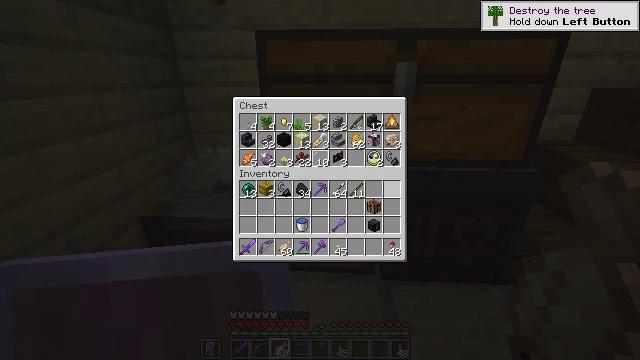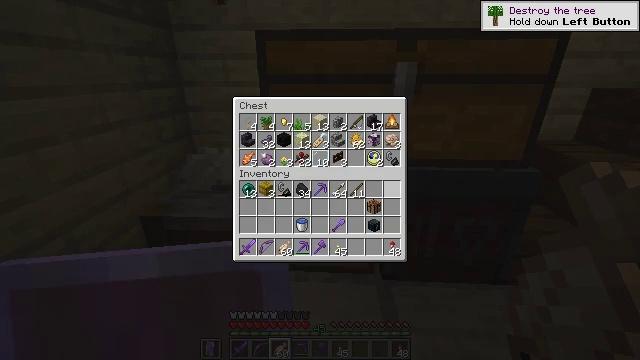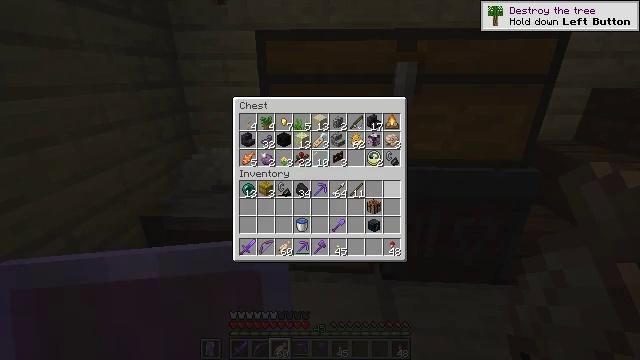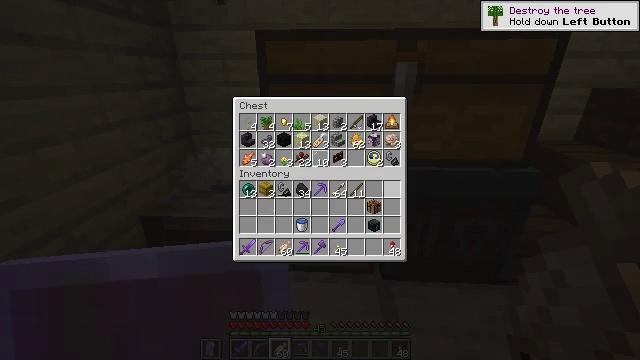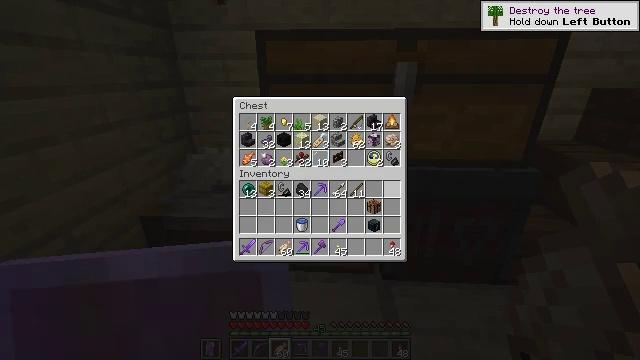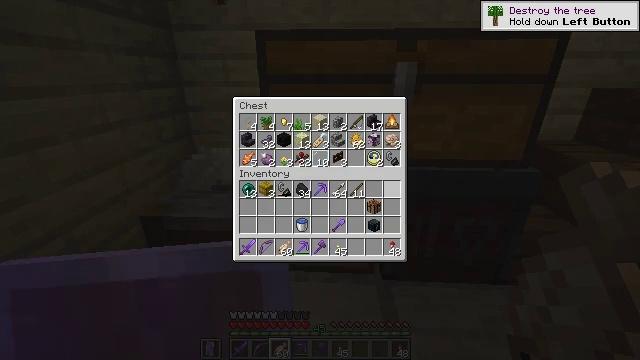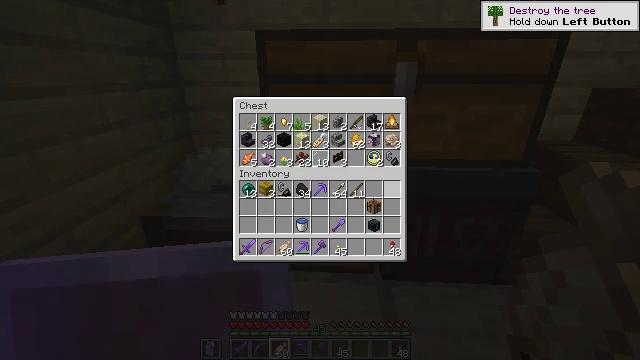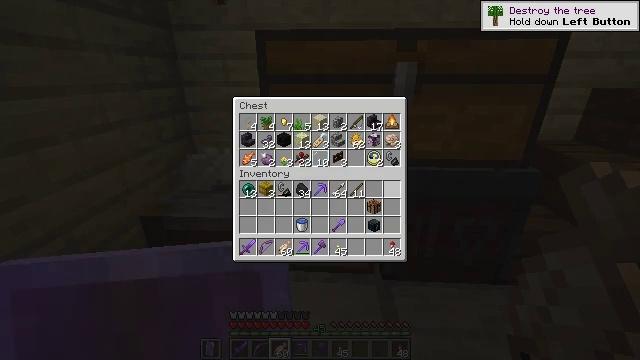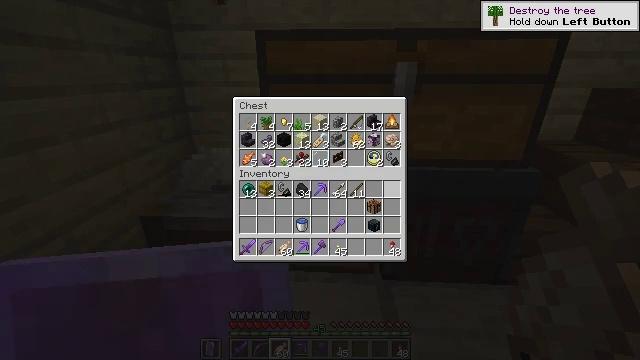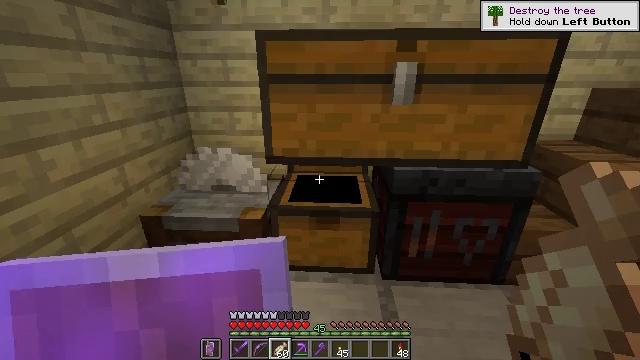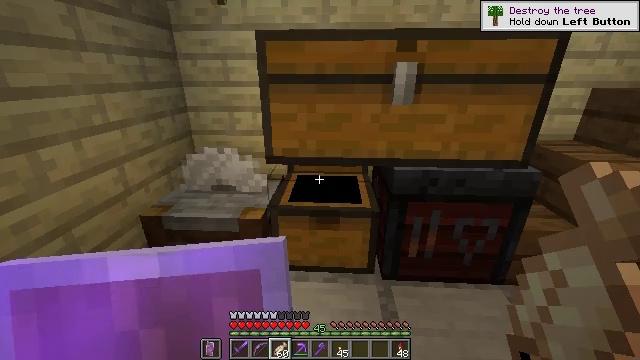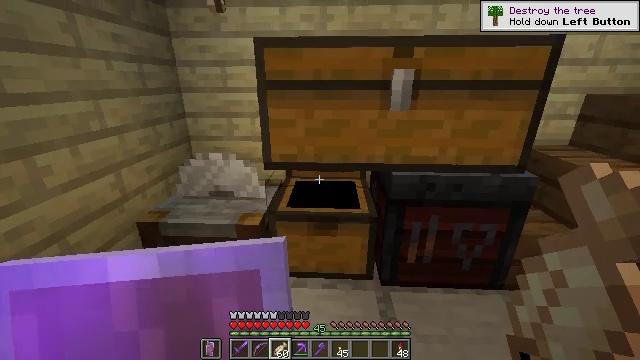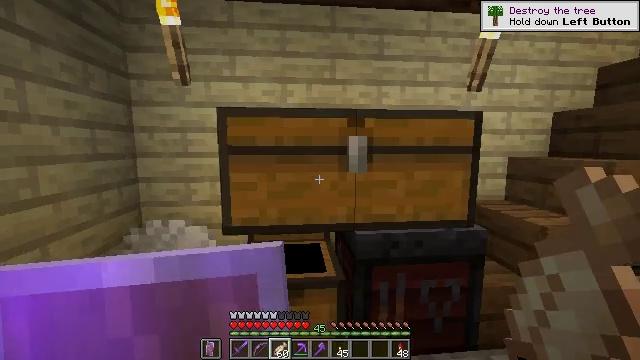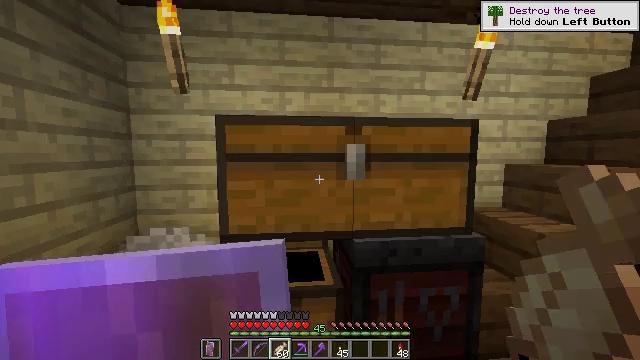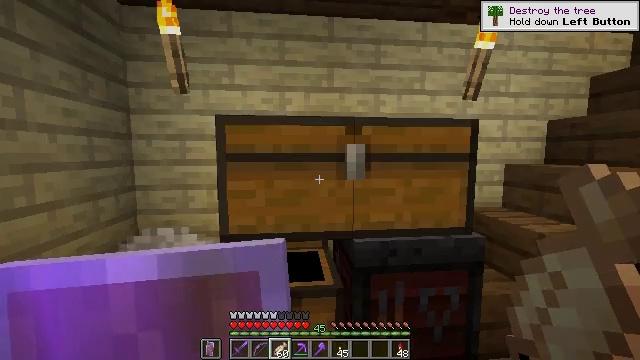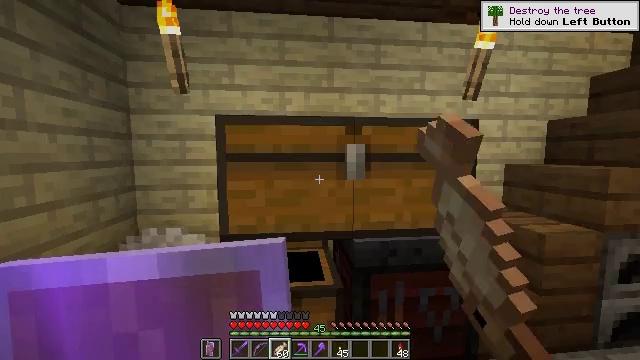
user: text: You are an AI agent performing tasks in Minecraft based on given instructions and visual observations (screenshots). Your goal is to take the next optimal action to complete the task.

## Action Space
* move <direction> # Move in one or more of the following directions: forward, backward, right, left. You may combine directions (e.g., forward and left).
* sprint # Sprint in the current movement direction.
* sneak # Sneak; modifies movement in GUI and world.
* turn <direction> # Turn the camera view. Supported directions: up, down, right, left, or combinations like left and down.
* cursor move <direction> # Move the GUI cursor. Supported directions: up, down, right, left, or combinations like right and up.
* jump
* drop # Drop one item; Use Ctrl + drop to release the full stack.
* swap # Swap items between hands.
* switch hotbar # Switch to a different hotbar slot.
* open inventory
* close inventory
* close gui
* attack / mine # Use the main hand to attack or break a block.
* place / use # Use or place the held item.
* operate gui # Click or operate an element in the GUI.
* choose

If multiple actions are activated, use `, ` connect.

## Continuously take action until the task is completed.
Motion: motion action
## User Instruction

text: Gather cactus by attacking it.
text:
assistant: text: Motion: no_op
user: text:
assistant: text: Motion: no_op
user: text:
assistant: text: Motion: no_op
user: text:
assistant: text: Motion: no_op
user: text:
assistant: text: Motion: no_op
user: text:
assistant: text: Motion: no_op
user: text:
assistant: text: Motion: no_op
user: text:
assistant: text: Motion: no_op
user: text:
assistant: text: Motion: no_op
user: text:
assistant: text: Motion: no_op
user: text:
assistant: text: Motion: turn up
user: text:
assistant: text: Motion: turn right and up
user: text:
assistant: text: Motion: turn up
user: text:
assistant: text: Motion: use / place
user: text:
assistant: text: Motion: use / place
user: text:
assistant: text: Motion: use / place
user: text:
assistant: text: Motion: use / place
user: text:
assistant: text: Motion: no_op
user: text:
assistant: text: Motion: no_op
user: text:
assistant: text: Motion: no_op
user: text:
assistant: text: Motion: no_op
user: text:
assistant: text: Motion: no_op
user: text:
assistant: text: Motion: no_op
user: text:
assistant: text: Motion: no_op
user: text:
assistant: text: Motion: no_op
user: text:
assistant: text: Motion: turn right
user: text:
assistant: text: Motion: turn right
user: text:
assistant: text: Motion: turn right and up
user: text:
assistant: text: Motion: no_op
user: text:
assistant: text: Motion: no_op